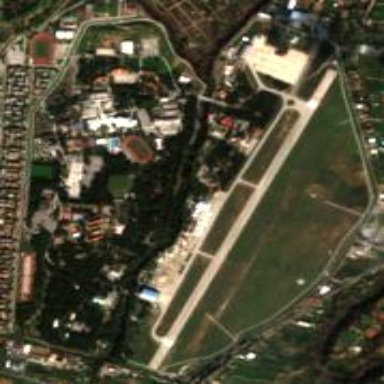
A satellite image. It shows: Military airfield located within aerodrome.